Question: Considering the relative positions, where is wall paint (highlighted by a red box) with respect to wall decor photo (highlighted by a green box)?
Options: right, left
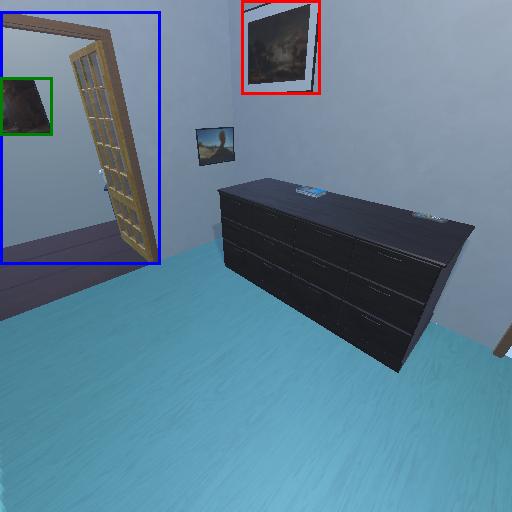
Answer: right